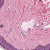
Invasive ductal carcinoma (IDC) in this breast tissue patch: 0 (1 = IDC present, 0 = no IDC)